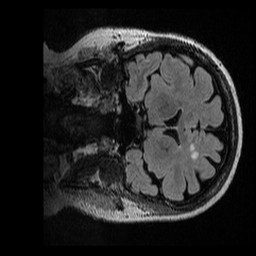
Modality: T2w
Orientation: coronal
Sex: female
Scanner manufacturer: ge
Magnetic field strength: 3 T
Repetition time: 6 s
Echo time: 0.1287 s